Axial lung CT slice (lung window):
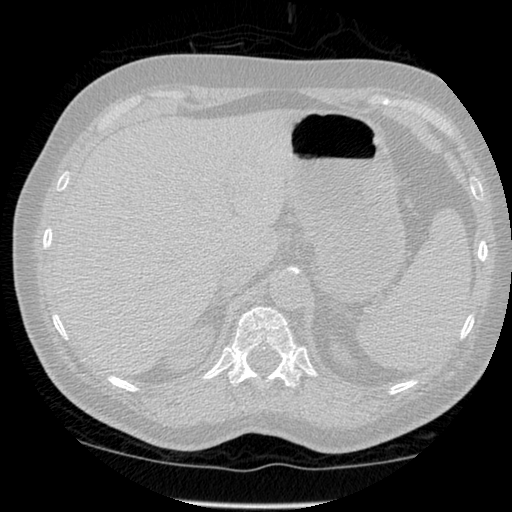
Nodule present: no